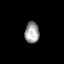
Tissue: lung
Cell type: Others
Senescence score: 0.2257
Nuclear area (px): 305
Mean DAPI intensity: 155.833